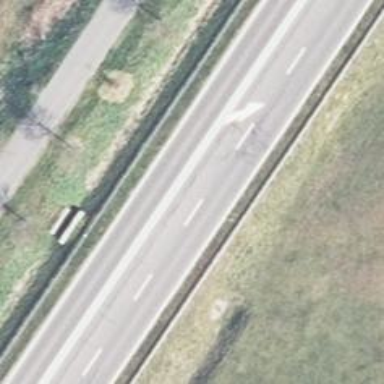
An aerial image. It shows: Asphalt motorway of trunk classification.